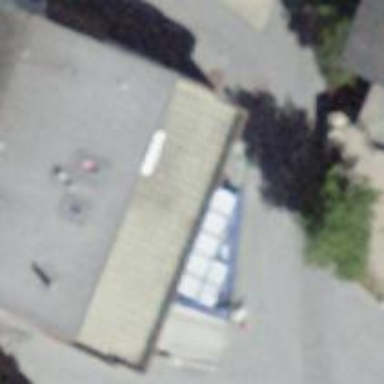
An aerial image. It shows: Post box.